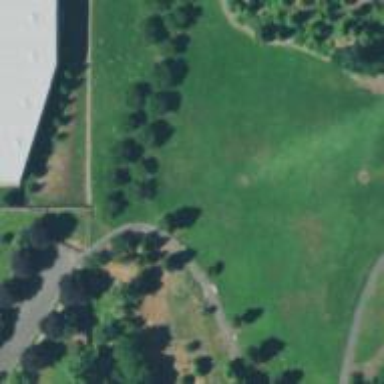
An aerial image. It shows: Disc golf tee.